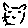
Label: cat